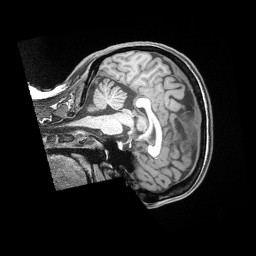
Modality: T1w
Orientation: sagittal
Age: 33
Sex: female
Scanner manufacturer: siemens
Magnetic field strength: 3 T
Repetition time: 2 s
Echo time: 0.00211 s